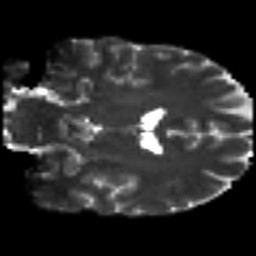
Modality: T2w
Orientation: coronal
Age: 24
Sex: male
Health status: ill
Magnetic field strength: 3 T
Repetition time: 8.4 s
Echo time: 0.0926 s